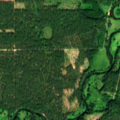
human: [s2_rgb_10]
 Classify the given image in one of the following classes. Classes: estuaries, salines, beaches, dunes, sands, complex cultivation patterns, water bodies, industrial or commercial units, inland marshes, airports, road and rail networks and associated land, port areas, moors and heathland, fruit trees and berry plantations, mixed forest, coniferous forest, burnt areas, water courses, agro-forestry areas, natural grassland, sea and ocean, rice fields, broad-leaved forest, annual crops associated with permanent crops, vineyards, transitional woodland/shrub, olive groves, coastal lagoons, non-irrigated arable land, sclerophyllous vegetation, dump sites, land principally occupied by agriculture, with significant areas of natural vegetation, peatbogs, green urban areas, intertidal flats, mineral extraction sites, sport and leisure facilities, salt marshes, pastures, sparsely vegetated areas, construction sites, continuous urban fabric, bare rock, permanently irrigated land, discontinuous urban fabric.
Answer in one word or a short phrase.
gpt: land principally occupied by agriculture, with significant areas of natural vegetation, broad-leaved forest, coniferous forest, mixed forest